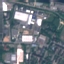
Land use / land cover class: Industrial